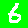
Digit: 6